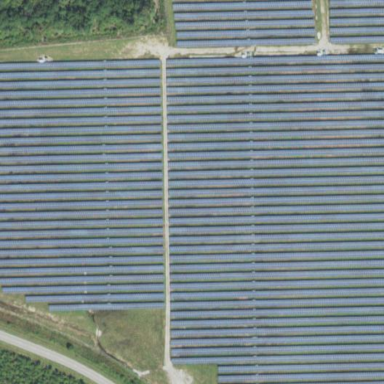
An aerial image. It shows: Solar photovoltaic power plant surrounded by fence.